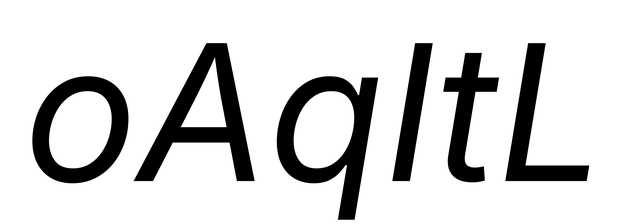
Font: Inter-Italic_Italic